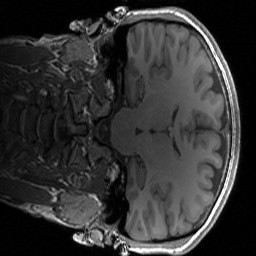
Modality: T1w
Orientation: coronal
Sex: female
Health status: ill
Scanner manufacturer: siemens
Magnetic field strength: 3 T
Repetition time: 1.57 s
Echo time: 0.00275 s